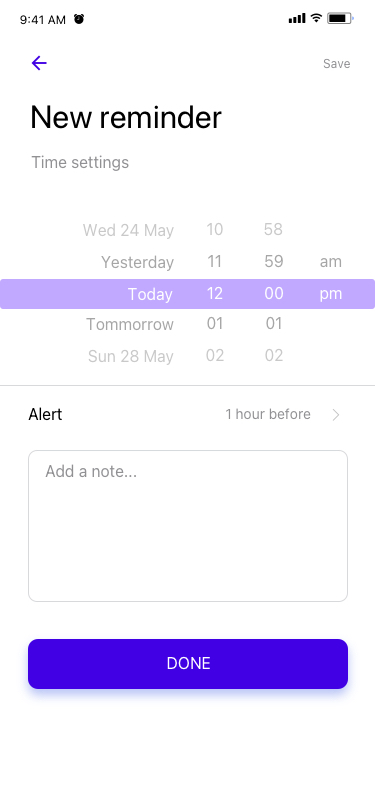
Text in this UI design:
UI Text/Heading/H4/Hightlight
Save
New reminder
Time settings
Wed 24 May
Sun 28 May
Yesterday
Tommorrow
10
02
11
01
58
02
59
01
am
Today
12
00
pm
Alert
        $590.08
1 hour before
DONE
Add a note...
9:41 AM